Question: Please explain me how to create update panel in ASP.NET MVC4 application. I looked for many blogs... but can not find any useful way.
This is my view

How I can separate these actions in same view?
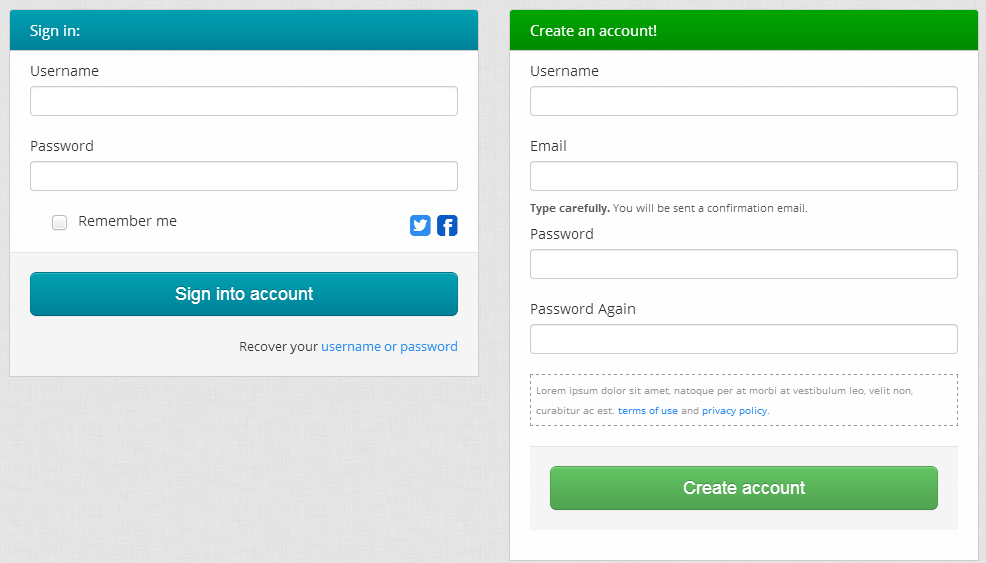
Answer: Your two panels don't allow the user to switch between one or the other so I assume that you have an "intro" view with the option to either Sign in or Register. Right? In that case there is no real need for client side panel switching using Javascript/Ajax. Your "intro" view can pass a parameter to the controller action defining whether it needs a Sign In or Register view back.
For instance:
'''
// RouteConfig.cs
routes.MapRoute(
name: null,
url: "login-register/{action}",
defaults: new { controller = "Authentication"},
constraints: new { action = @"(SignIn|Register)" }
);
// AuthenticationController.cs
public ActionResult SignIn()
{
...
return View(); // Will return the Authentication\SignIn.cshtml view
}
public ActionResult Register()
{
...
return View(); // Will return the Authentication\Register.cshtml view
}
'''